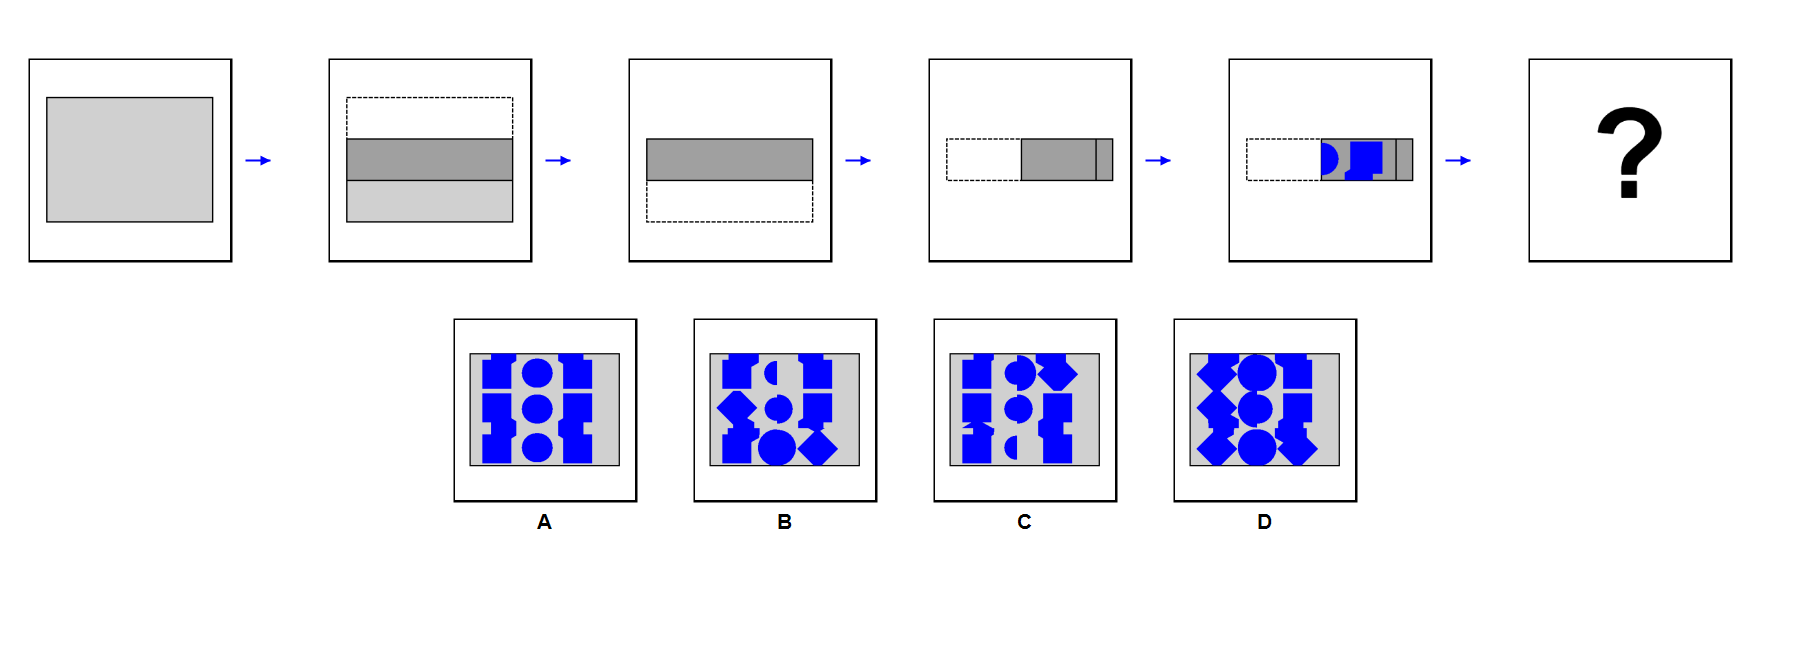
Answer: A